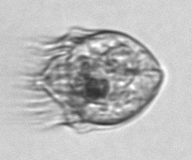
Label: Tintinnina